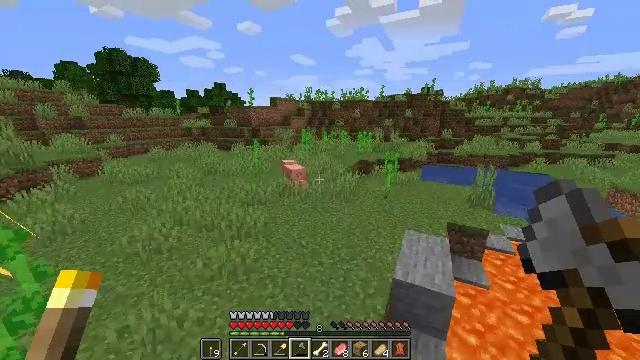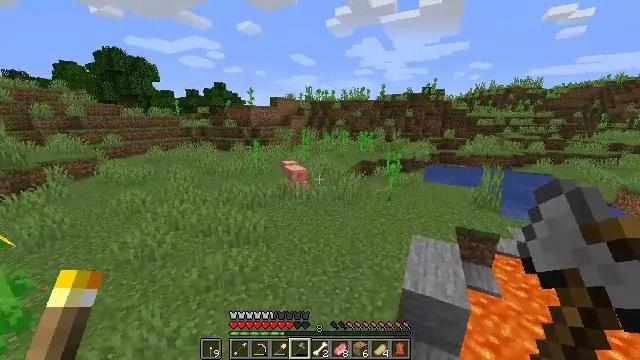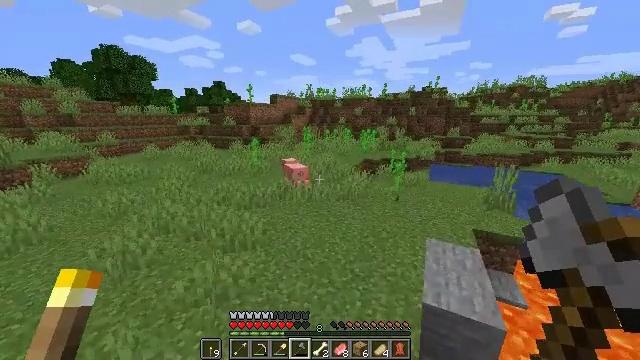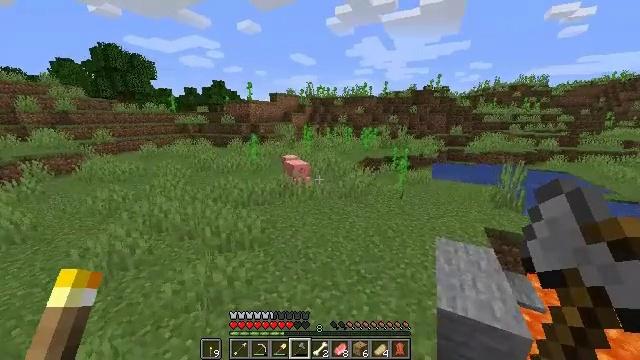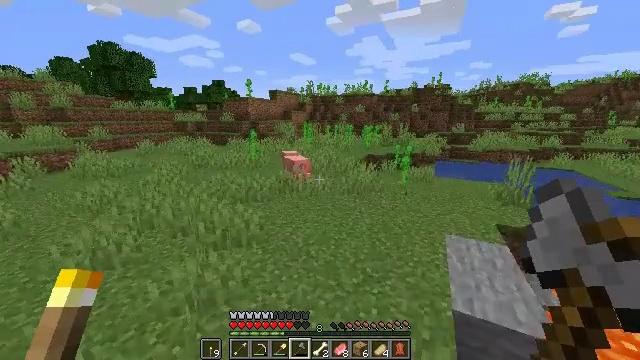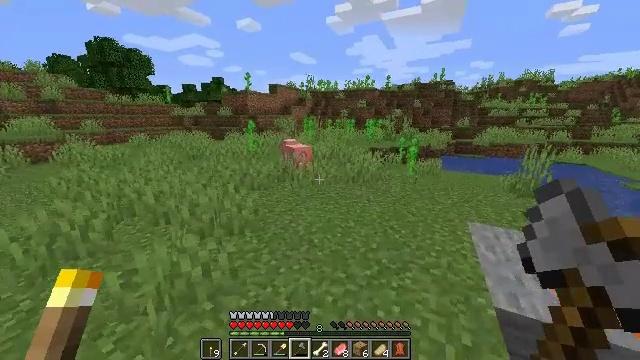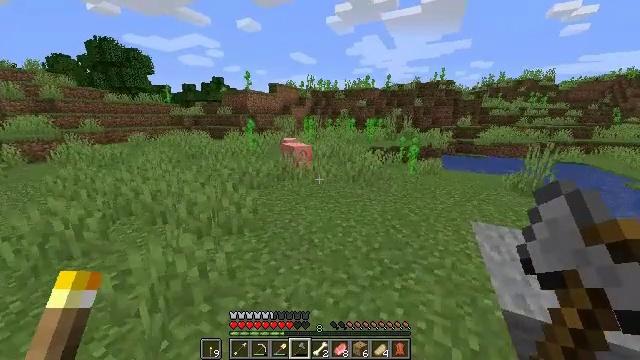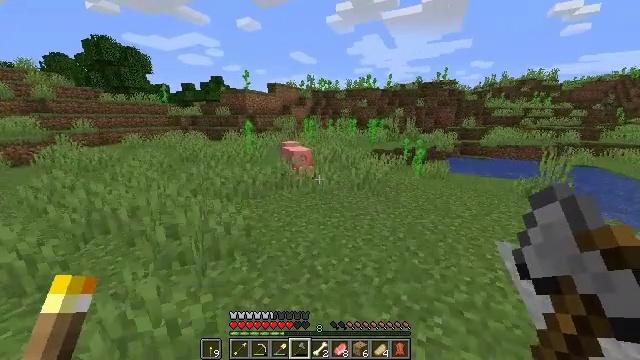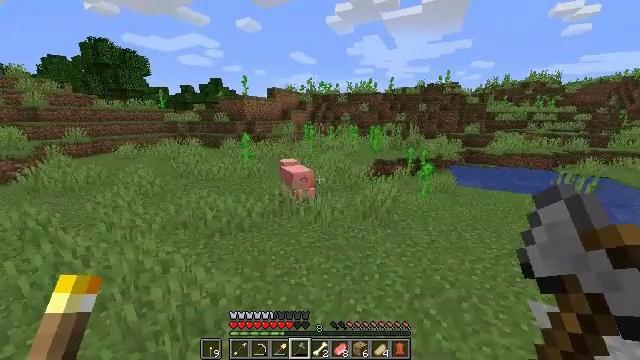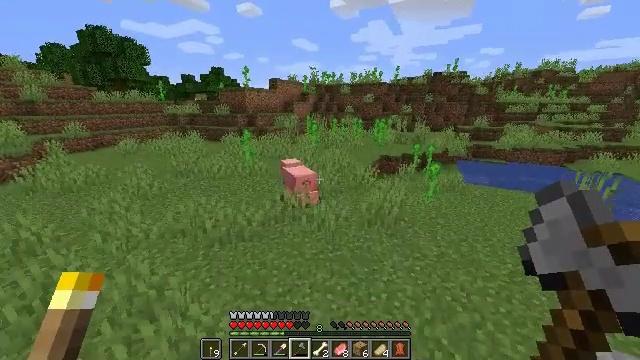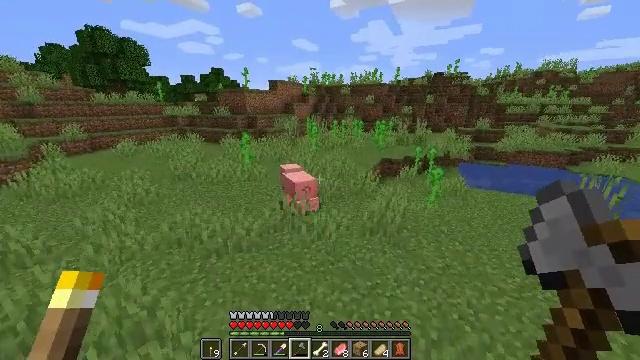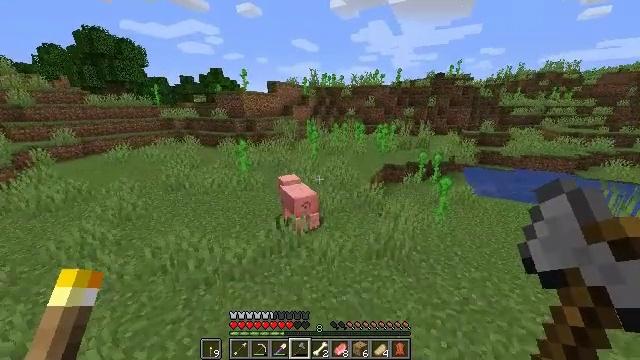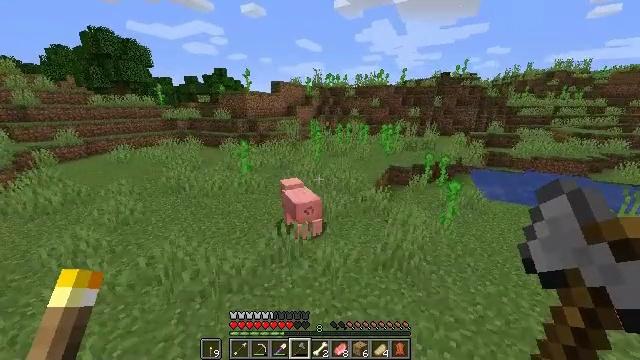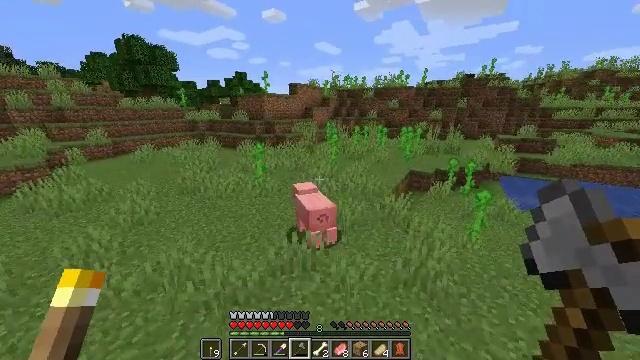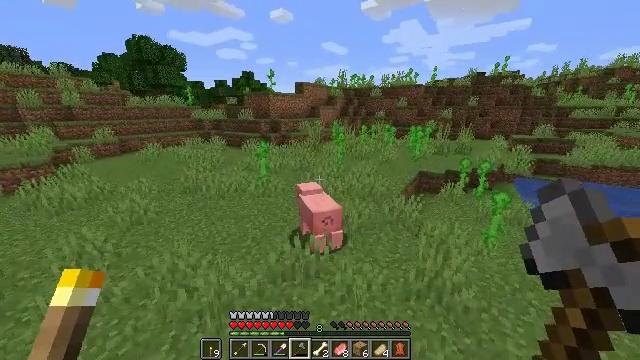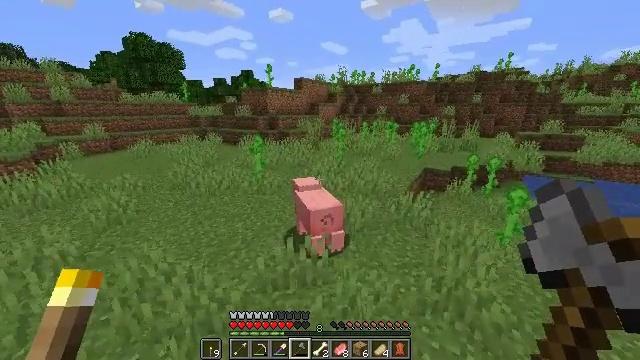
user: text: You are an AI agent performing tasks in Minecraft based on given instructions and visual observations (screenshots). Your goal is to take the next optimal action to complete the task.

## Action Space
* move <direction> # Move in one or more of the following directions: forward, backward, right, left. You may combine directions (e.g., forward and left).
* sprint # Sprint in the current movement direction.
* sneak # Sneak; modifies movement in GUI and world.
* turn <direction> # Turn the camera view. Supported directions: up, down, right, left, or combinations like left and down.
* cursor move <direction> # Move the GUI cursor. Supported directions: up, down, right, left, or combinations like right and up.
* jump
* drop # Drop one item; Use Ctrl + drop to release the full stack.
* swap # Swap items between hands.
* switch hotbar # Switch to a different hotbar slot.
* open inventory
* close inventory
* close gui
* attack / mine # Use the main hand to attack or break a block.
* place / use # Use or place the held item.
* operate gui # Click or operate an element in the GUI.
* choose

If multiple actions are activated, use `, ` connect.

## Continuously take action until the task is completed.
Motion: motion action
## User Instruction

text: Hunt a pig.
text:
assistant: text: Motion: move forward, sprint, jump
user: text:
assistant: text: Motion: move forward, sprint, jump
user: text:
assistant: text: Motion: move forward, sprint, jump
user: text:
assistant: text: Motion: move forward, sprint, jump
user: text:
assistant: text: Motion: move forward, sprint, jump
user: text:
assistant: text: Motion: move forward, sprint, jump
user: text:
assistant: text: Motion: move forward, sprint, jump
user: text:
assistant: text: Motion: move forward, sprint, jump
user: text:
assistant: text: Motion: move forward, sprint, turn down, jump
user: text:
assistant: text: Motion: move forward, sprint, jump
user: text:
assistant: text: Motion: move forward, sprint
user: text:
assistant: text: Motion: move forward, sprint
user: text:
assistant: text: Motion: move forward, sprint, turn left
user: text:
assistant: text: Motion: move forward, sprint, turn left
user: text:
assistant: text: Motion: move forward
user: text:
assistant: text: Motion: move forward, turn left
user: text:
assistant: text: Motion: move forward, turn left and down
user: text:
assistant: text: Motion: move forward, turn down
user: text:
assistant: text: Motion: turn right, attack / mine
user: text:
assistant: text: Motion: attack / mine
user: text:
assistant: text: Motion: no_op
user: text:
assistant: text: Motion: move forward, turn right
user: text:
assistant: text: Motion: move forward, turn right
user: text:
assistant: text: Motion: move forward, attack / mine
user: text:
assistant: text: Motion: attack / mine